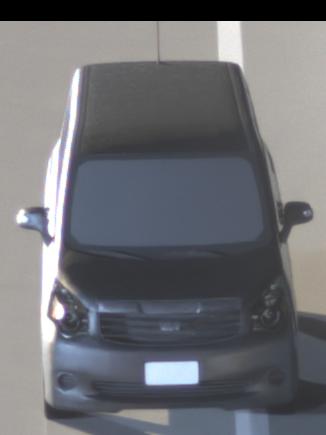
Make: Toyota
Model: Noah
Detailed model: Voxy R70G
Model produced from: 2007
Model produced until: 2013
Doors: 5
Color: gray
Road condition: wet road
Daytime: night
Contrast: high contrast